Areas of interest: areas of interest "Shanghai Design Center South Building"
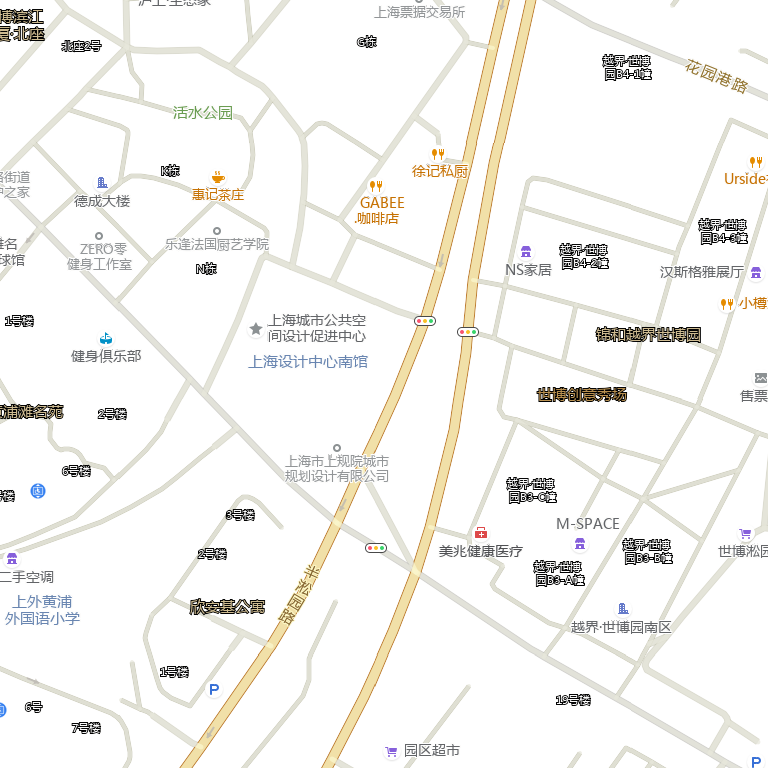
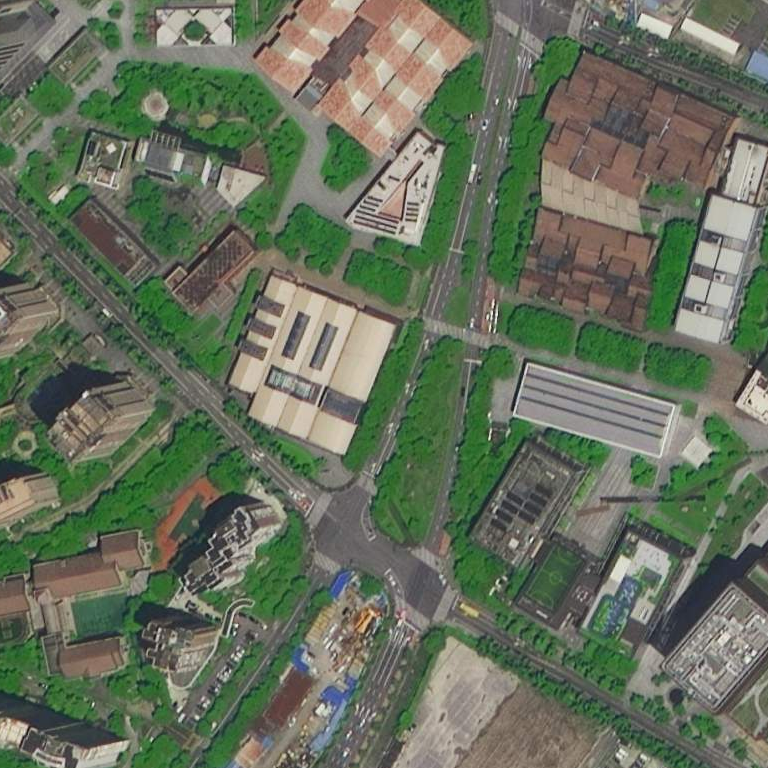